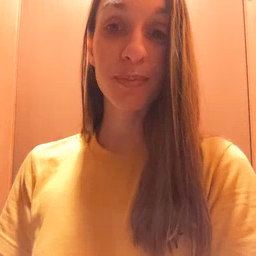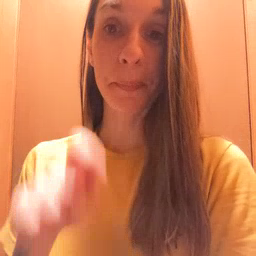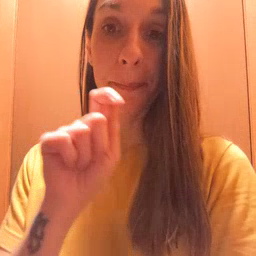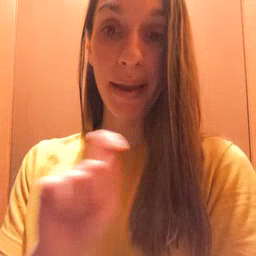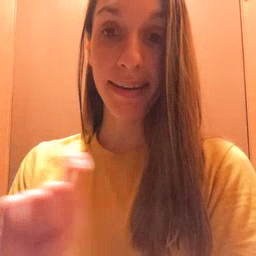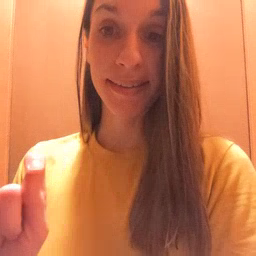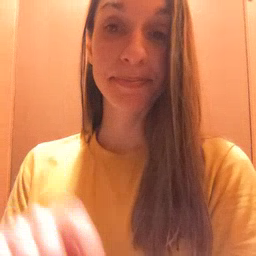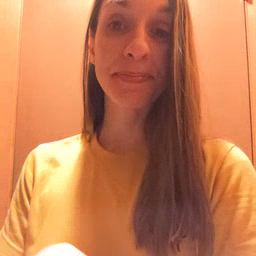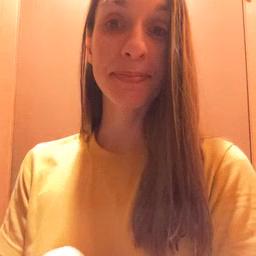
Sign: pen